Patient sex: F
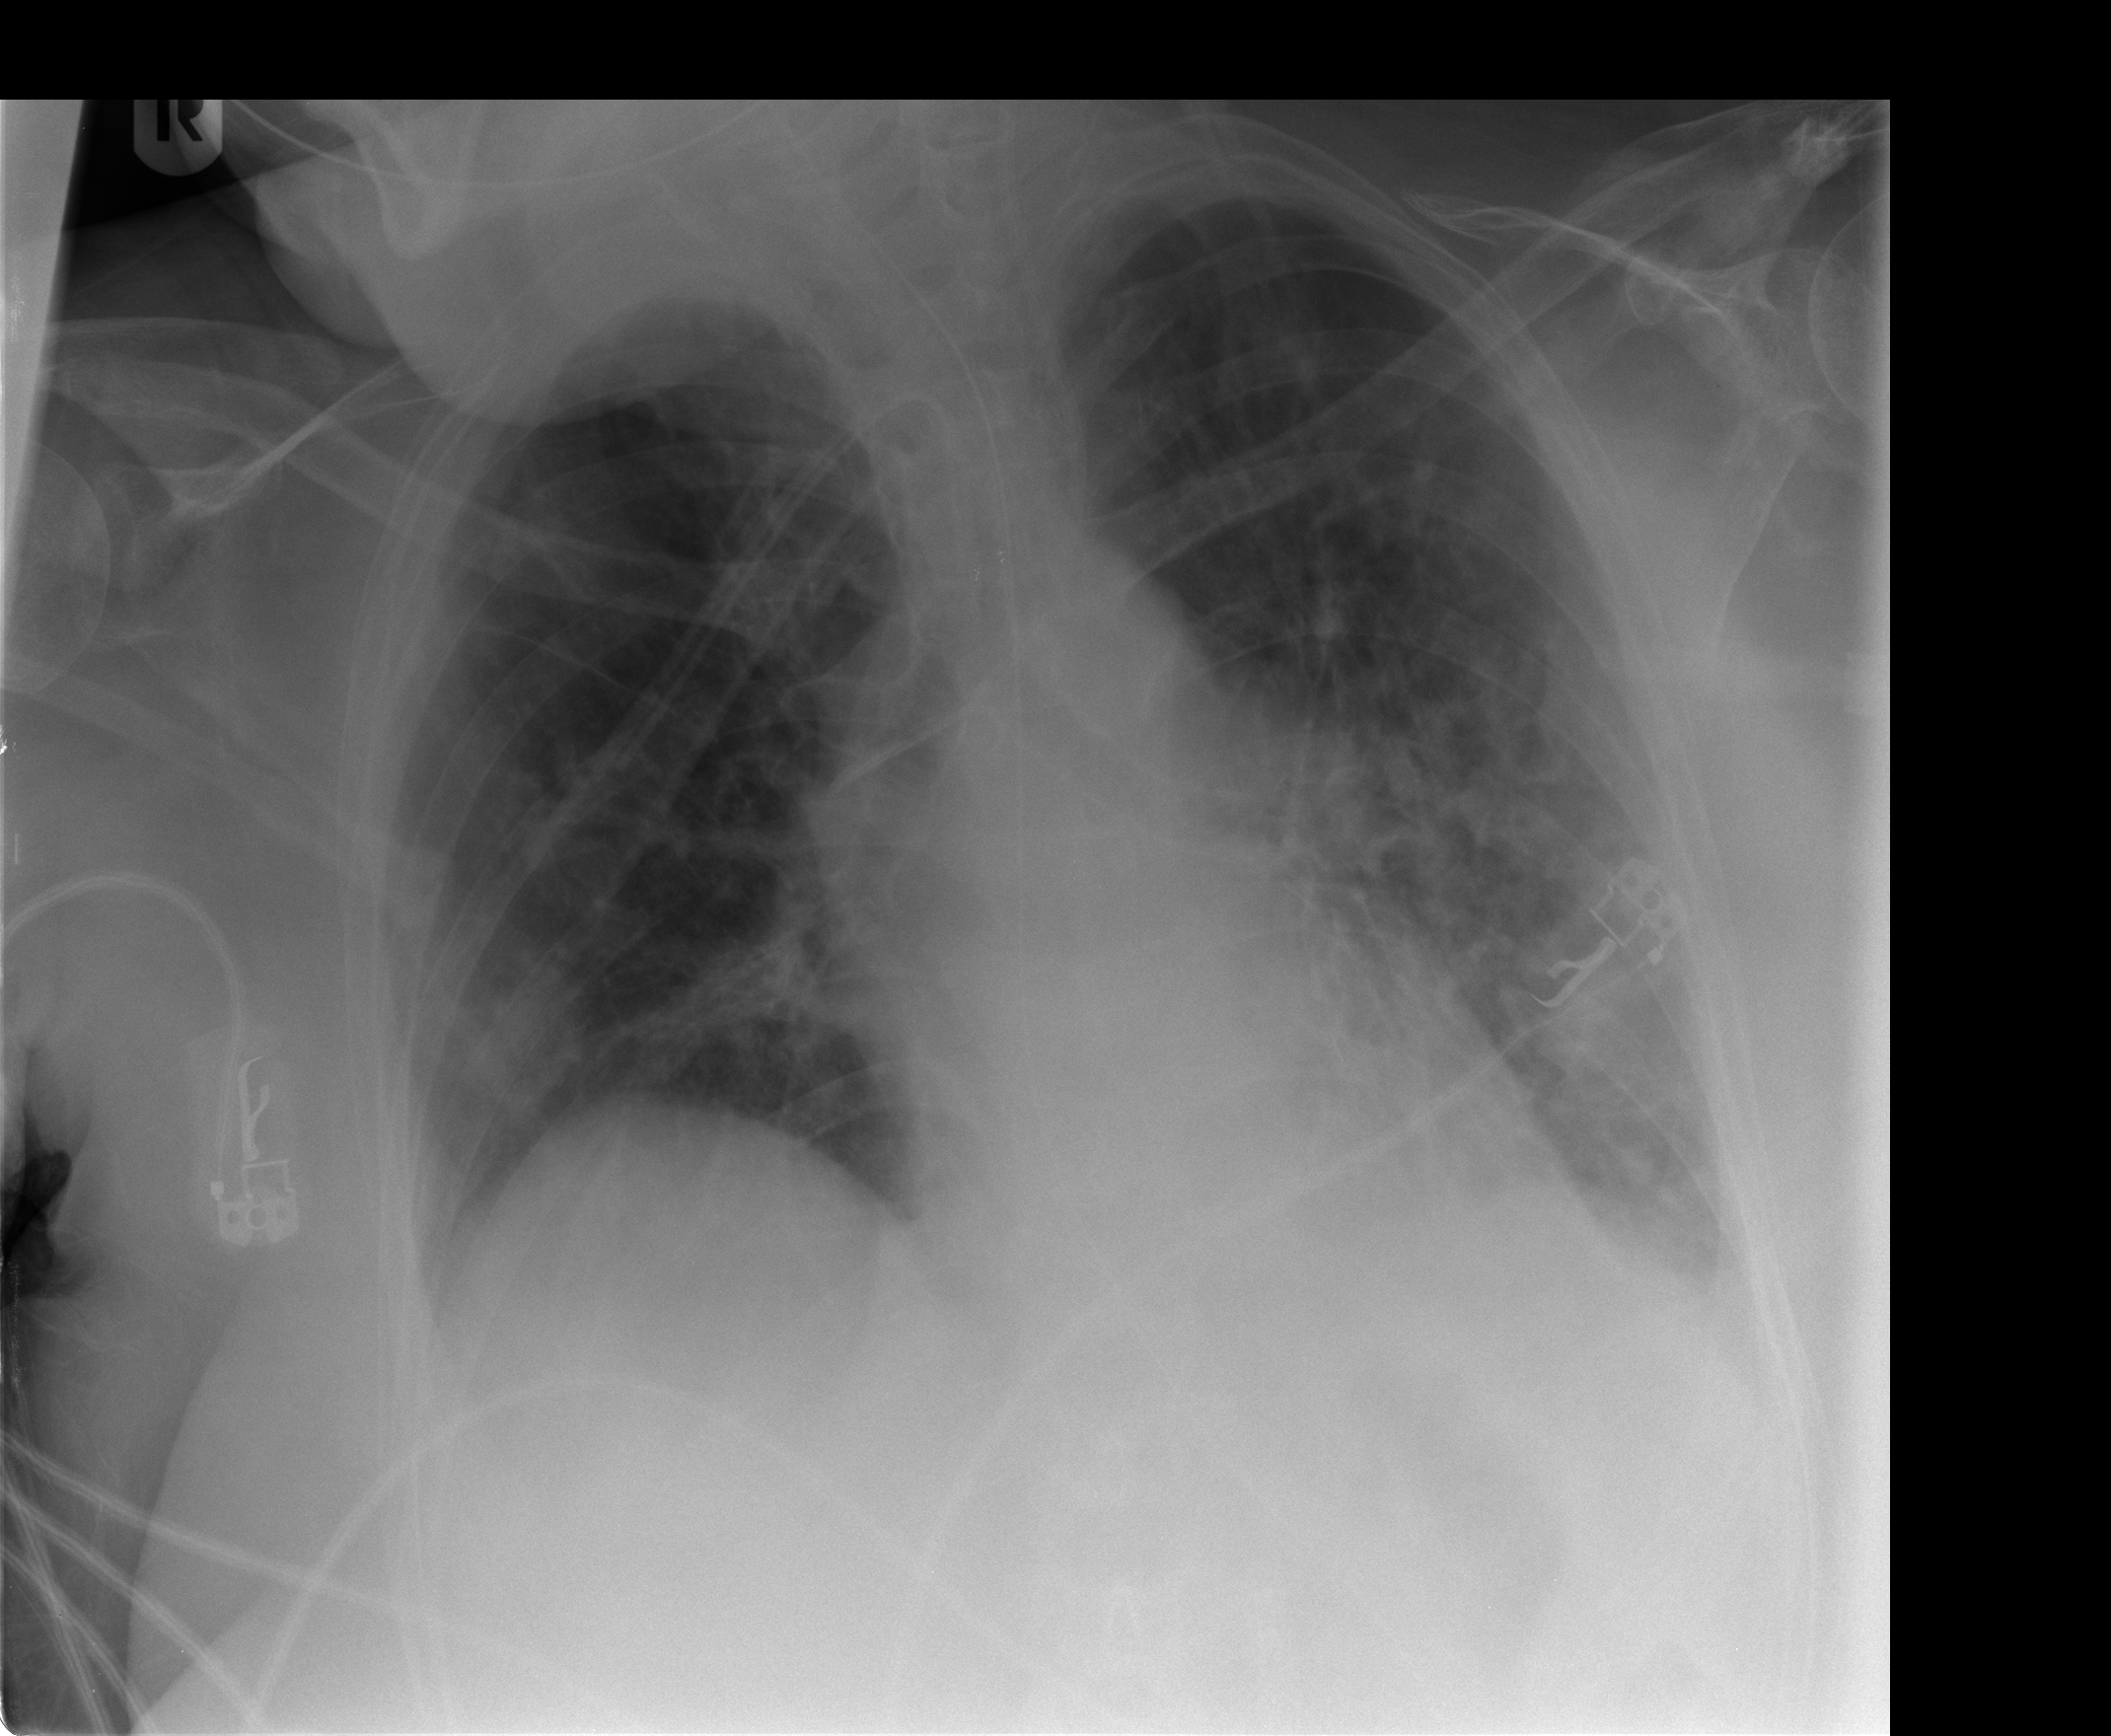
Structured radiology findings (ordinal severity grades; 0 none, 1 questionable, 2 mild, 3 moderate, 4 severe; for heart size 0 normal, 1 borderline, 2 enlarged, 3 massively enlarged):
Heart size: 0
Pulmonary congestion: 0
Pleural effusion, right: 0
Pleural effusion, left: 2
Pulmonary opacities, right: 0
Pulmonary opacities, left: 2
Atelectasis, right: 2
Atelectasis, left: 3